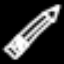
Label: pencil